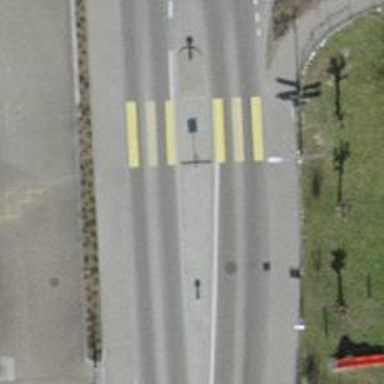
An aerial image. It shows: Public transport stop position.